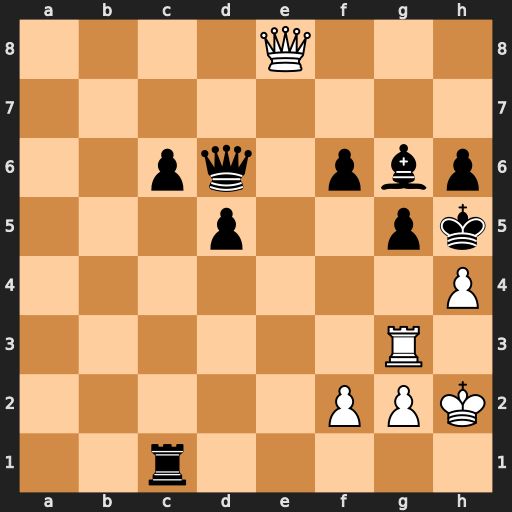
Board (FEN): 4Q3/8/2pq1pbp/3p2pk/7P/6R1/5PPK/2r5
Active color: w
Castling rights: -
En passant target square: -
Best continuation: Qe2+ Kxh4 Qg4#